Question: I have opened two projects side by side.
I am trying to drag & drop files including project groups from oneProject to another.
XCode4 doesn't copy at all ( It doen't copy groups :( ).
What should we do to copy files including groups of it ?

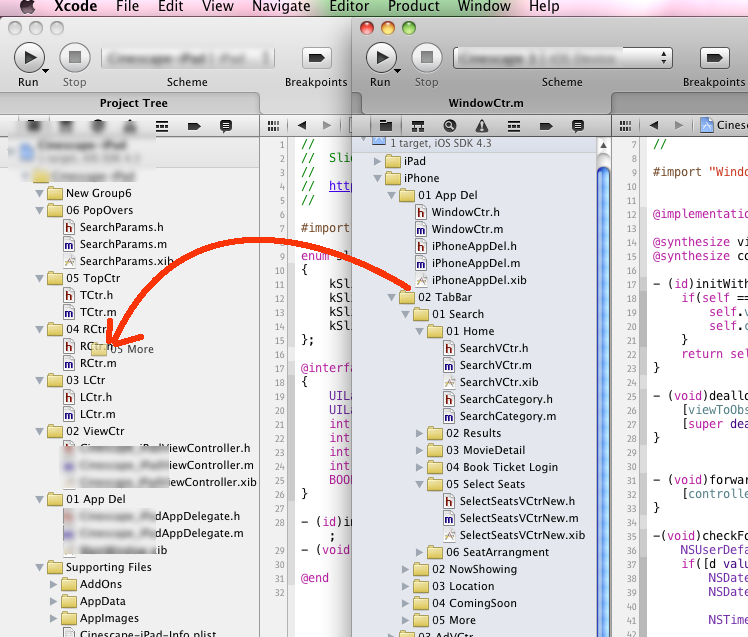
Answer: I've had to do this. It's a little labor intensive but if you've managed your physical file structure it's not too bad. What I did was to...
- - - - -
This will copy the files into the new project folder and add them to the selected folder in Xcode. This is not a perfect way to copy these files since you cannot specifically point to any physical folder that you wish.
If you need to have files in specific physical folder I have had luck with selecting the file, then delete, then select Remove References Only, Move the file(s) to the correct folder, then add the file(s) back in.
Hope this helps,
Rob